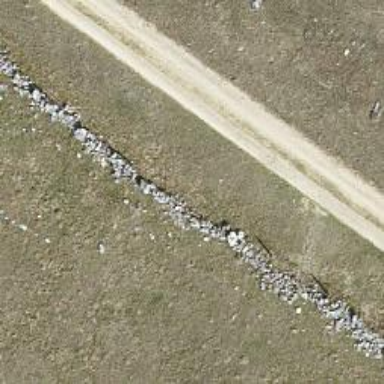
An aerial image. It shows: Stone wall.